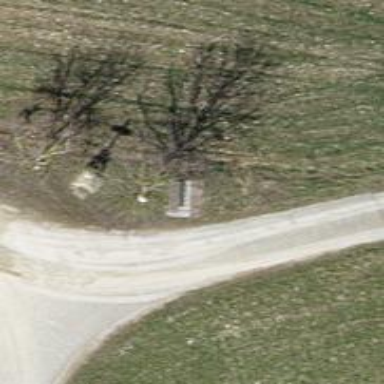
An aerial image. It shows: Brown bench.